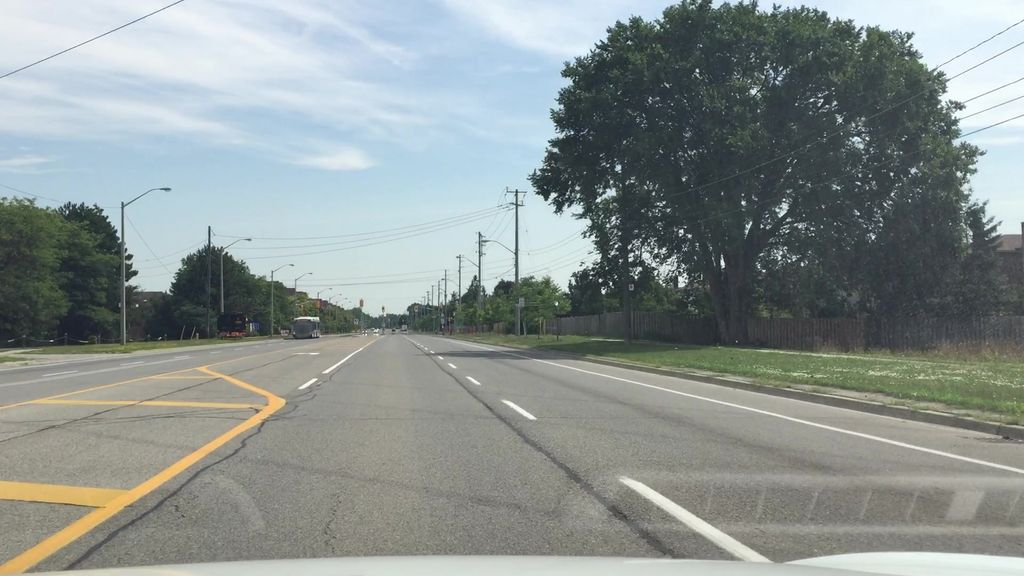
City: toronto